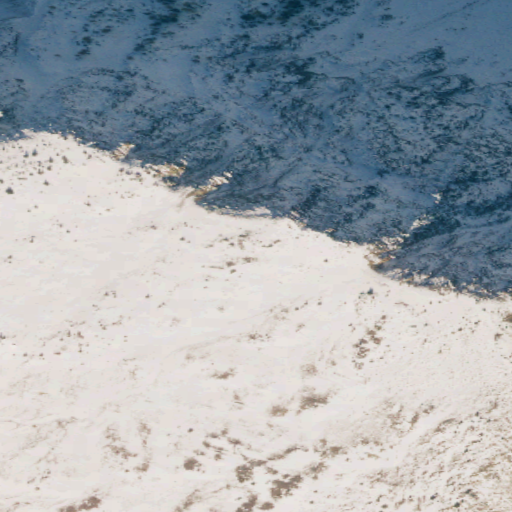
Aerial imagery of mountain in Washington named Ashnola Mountain containing barren land, grassland, and shrub